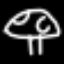
Label: mushroom